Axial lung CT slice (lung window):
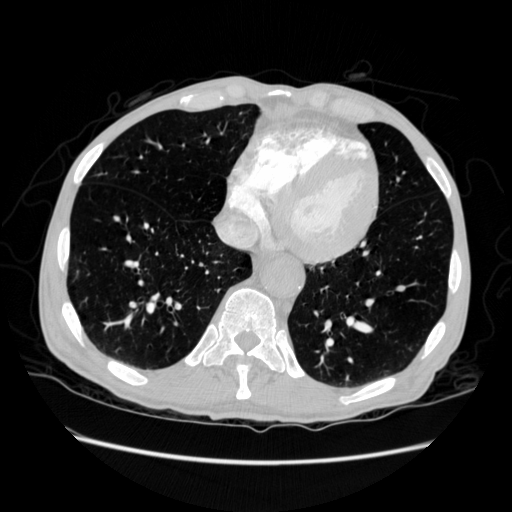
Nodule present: no